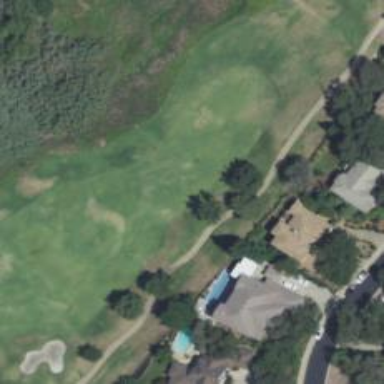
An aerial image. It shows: Path designated for golf carts.